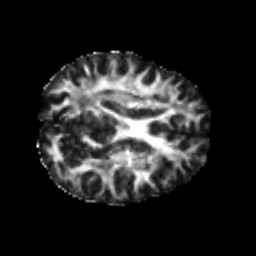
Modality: FA
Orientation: axial
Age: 20
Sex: male
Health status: healthy
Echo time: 0.074 s